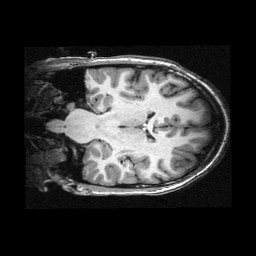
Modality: T1w
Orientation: coronal
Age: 11
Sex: male
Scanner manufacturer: siemens
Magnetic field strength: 3 T
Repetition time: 2.3 s
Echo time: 0.00336 s